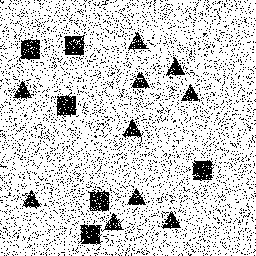
Squares: 6
Triangles: 10
Stars: 0
Total shapes: 16